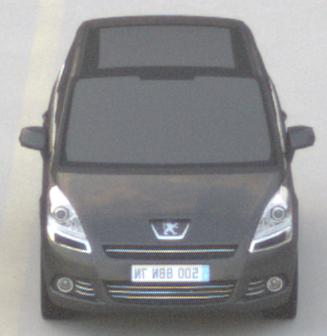
Make: Peugeot
Model: 5008 120 VTi
Detailed model: 5008 (I) Van
Model produced from: 2009/10
Model produced until: 2011/07
Doors: 5
Color: gray
Road condition: dry road
Daytime: sunrise or sunset
Contrast: low contrast